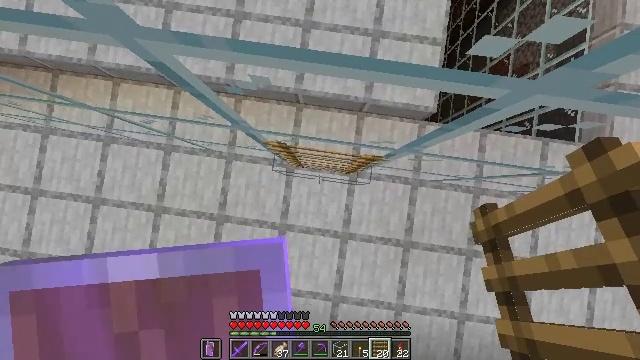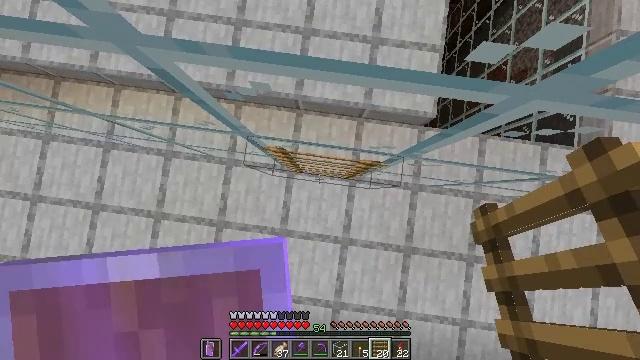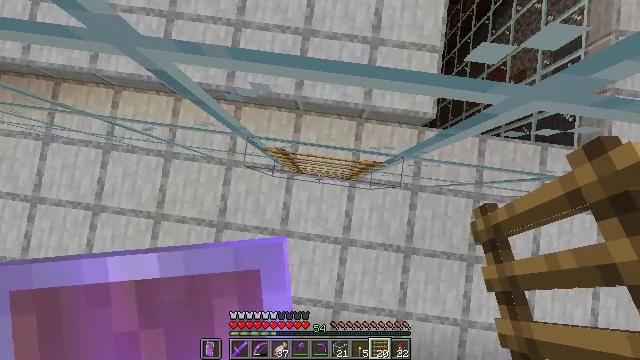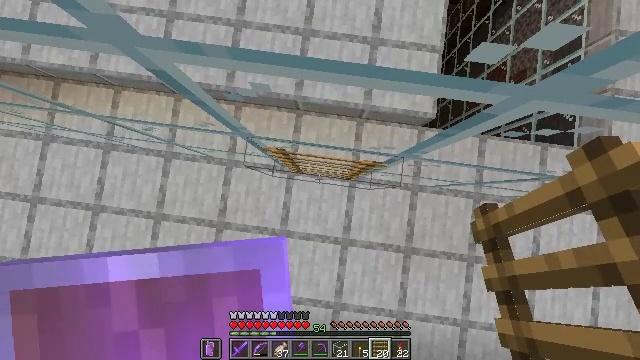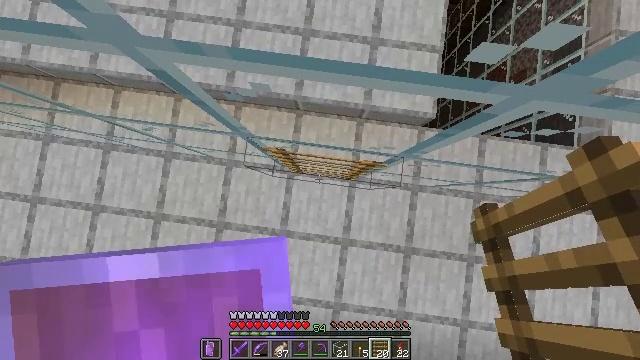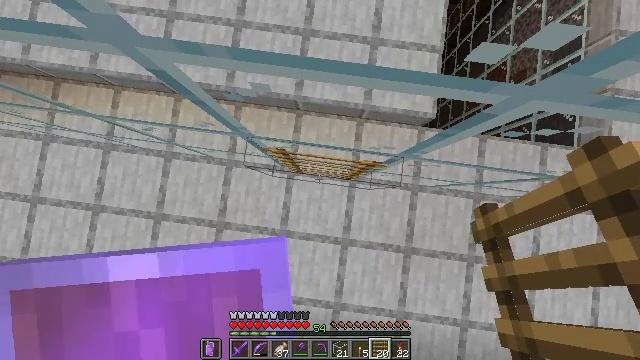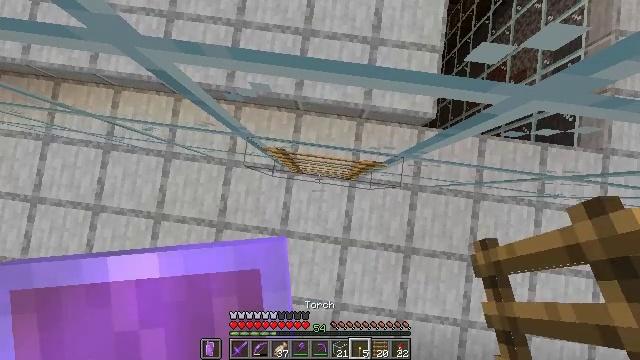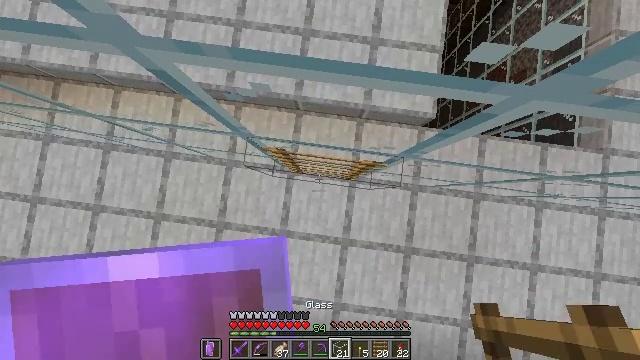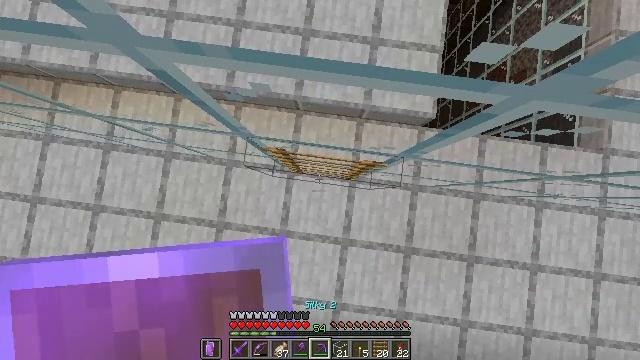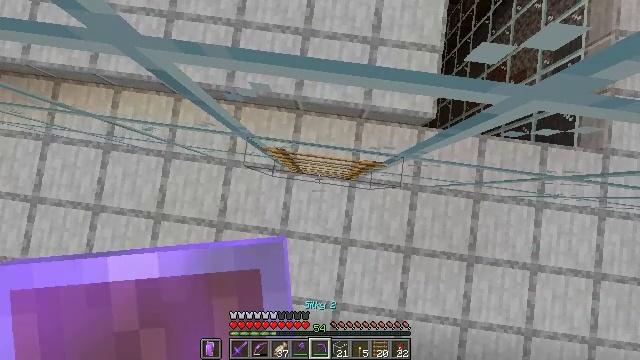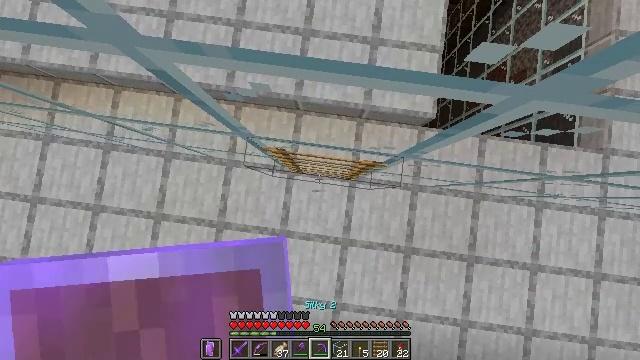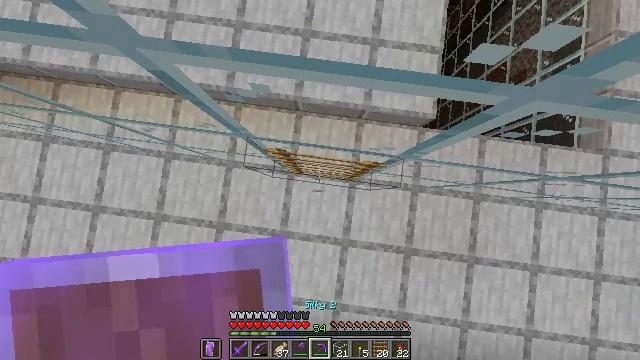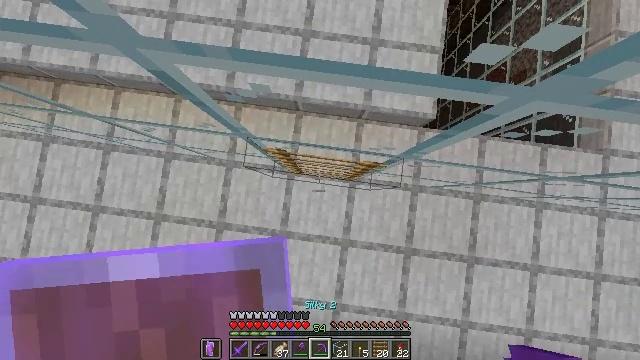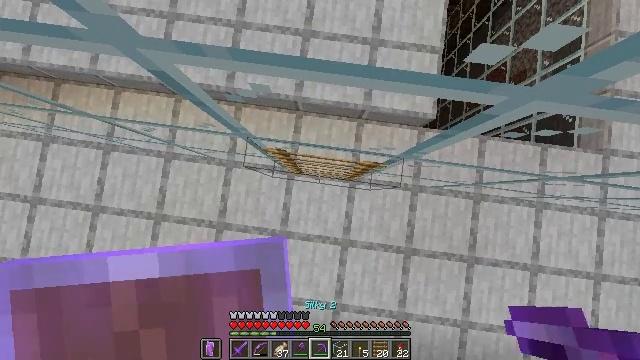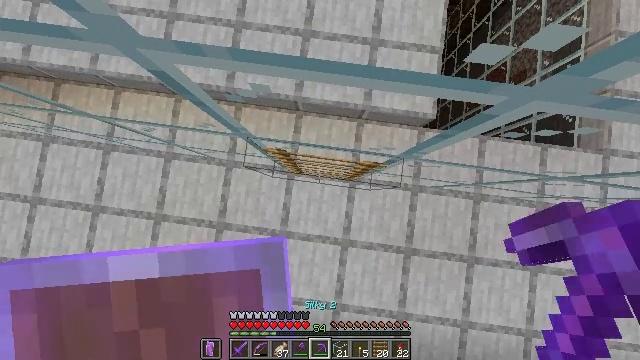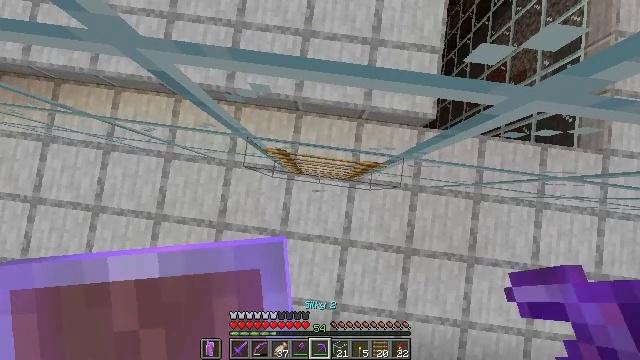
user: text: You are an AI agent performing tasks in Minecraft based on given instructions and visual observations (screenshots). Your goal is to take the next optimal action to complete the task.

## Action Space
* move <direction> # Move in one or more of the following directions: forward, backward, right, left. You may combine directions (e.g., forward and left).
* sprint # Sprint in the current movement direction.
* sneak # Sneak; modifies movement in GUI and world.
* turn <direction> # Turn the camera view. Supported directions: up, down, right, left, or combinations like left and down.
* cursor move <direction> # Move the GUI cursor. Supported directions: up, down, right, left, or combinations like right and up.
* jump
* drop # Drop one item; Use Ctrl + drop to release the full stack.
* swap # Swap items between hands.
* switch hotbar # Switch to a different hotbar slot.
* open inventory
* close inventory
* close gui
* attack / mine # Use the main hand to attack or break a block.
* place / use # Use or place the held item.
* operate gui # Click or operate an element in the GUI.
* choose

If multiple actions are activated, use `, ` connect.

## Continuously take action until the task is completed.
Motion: motion action
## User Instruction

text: Mine the ladder from the wall.
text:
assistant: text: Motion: turn up
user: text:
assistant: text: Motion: no_op
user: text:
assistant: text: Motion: no_op
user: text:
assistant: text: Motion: no_op
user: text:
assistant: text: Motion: no_op
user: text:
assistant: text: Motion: no_op
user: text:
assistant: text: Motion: no_op
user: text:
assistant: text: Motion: no_op
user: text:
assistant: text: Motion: no_op
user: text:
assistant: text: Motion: no_op
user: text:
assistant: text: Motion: no_op
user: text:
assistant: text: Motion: no_op
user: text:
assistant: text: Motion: no_op
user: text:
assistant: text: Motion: no_op
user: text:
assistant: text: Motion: no_op
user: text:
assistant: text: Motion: no_op
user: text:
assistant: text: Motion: no_op
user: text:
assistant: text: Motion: no_op
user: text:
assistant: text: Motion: no_op
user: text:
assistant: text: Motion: no_op
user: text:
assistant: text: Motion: no_op
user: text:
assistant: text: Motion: no_op
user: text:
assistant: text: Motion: no_op
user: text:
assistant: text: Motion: turn right and up
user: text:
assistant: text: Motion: turn up
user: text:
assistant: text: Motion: no_op
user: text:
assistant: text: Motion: no_op
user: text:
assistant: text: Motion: no_op
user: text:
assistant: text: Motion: no_op
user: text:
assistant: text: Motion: no_op